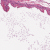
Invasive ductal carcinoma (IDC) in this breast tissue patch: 0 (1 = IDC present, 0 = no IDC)